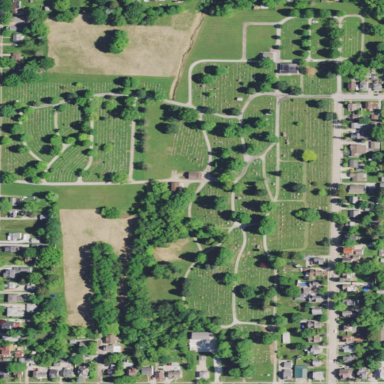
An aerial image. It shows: Cemetery.